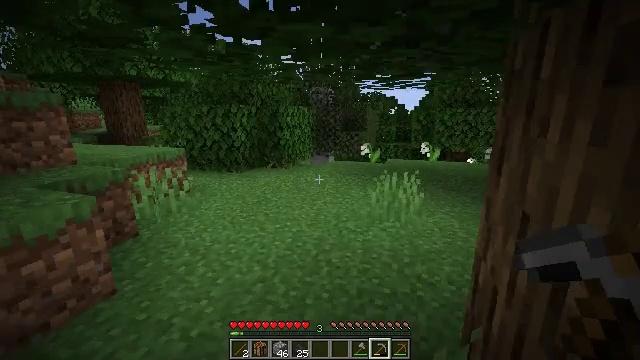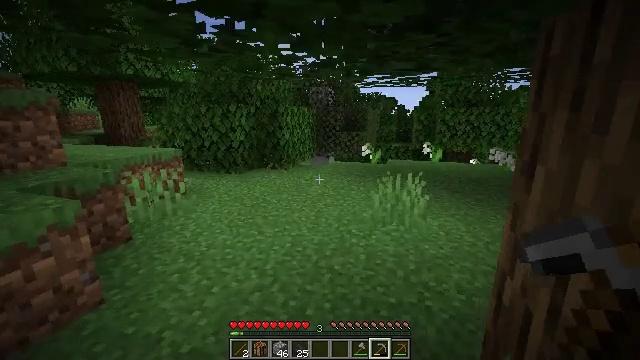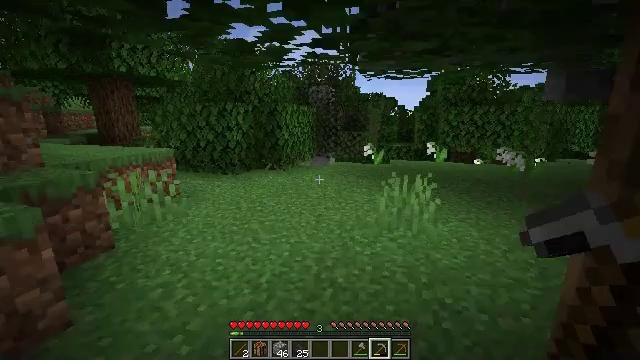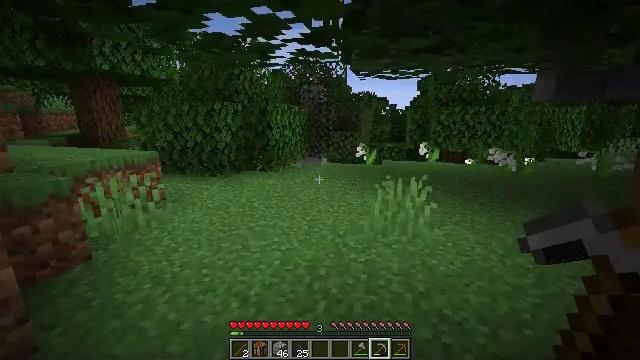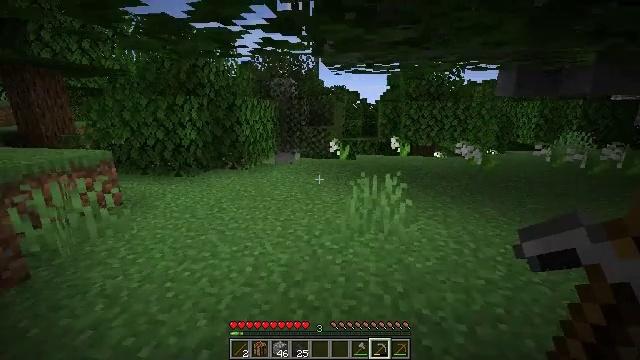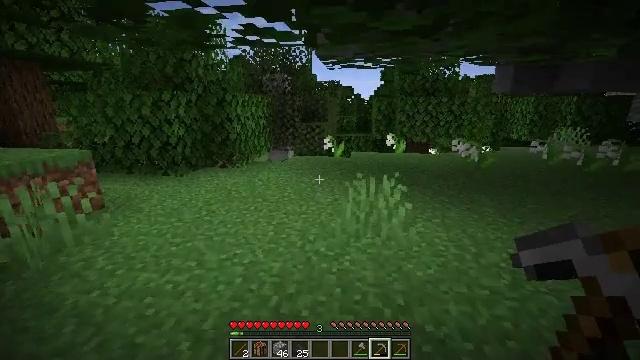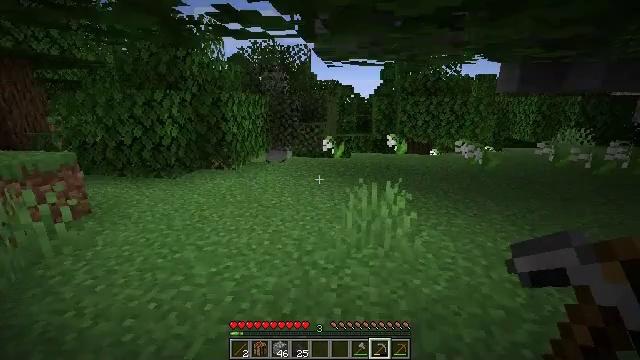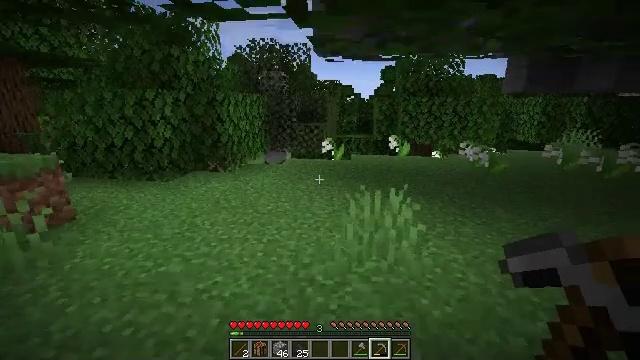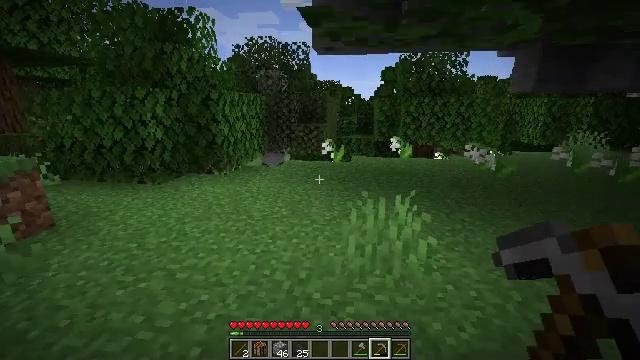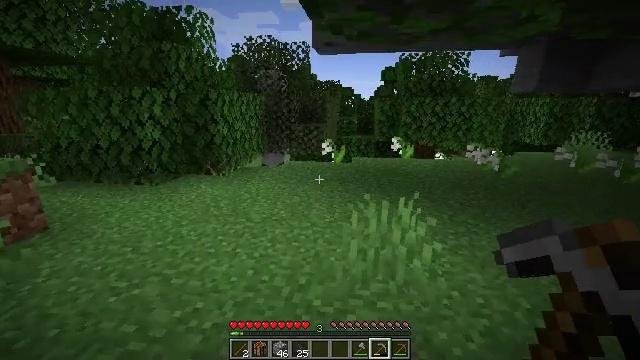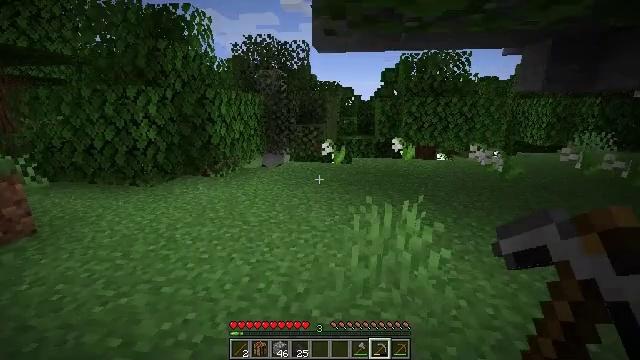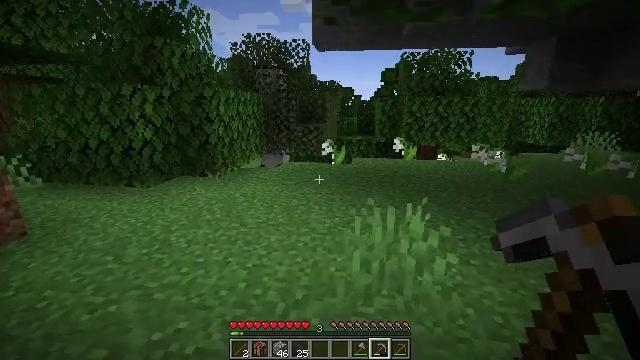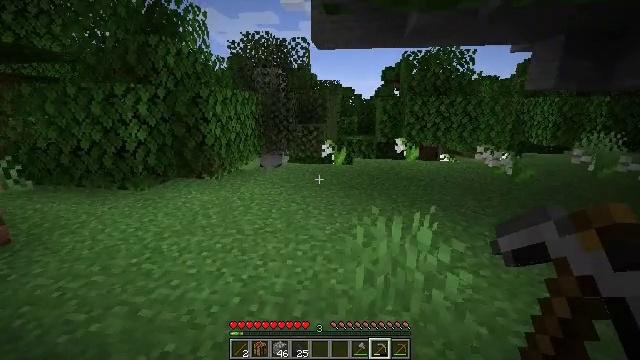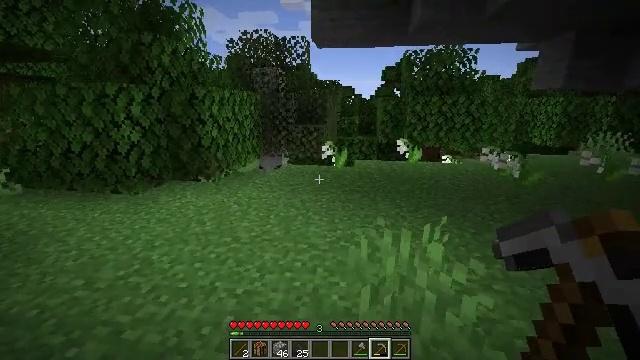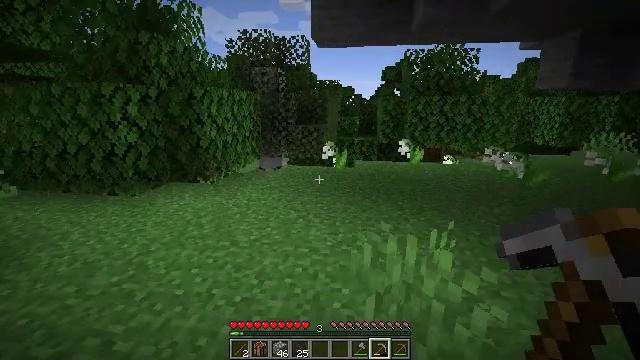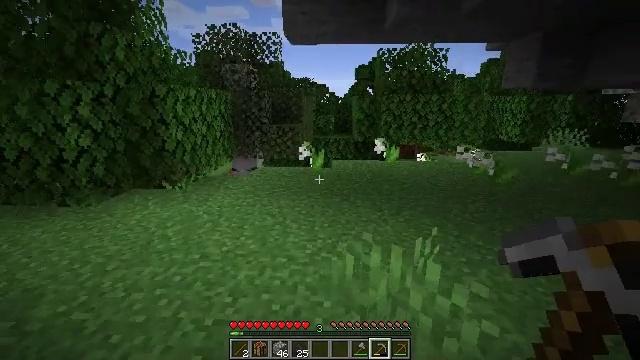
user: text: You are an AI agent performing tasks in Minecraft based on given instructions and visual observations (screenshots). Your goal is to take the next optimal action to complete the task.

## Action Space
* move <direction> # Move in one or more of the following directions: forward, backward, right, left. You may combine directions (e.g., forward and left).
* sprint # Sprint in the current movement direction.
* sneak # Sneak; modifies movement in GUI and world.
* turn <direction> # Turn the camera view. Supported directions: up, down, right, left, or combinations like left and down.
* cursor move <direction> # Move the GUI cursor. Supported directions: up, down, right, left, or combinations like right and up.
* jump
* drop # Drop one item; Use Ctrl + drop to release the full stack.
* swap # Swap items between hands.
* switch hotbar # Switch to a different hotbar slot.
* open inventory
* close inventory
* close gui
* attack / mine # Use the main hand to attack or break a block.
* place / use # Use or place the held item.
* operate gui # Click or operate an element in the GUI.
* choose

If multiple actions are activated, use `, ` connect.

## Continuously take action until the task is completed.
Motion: motion action
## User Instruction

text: Kill mobs.
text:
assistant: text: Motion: move forward
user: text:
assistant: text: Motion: move forward
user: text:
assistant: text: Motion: move forward, turn right
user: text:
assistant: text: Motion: move forward, turn right and down
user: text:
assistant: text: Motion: move forward, turn right
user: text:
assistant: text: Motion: move forward
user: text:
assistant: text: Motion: move forward
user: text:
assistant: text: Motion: move forward
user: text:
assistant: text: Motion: no_op
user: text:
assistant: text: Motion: move forward
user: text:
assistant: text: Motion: move forward
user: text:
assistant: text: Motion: move forward
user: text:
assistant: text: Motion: no_op
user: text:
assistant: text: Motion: no_op
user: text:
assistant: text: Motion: move forward, turn right
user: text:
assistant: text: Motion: move forward, turn right
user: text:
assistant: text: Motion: move forward, turn right
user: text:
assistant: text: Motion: move forward
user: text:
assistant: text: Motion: move forward
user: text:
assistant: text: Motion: move forward
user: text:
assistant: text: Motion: move forward
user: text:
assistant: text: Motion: move forward
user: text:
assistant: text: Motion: move forward
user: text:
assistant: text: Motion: move forward
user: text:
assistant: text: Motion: move forward
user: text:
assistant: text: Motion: move forward
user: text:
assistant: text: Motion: move forward
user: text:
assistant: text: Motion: move forward
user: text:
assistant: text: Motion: move forward
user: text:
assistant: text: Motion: move forward